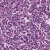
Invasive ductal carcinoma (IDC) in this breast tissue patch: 1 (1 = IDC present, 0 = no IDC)